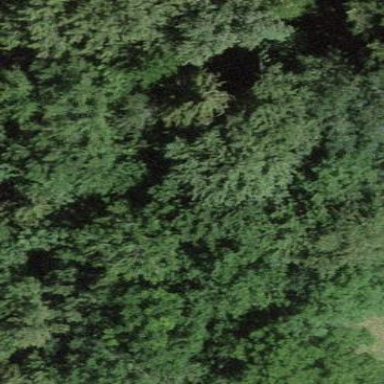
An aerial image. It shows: Serene woodland landscape.